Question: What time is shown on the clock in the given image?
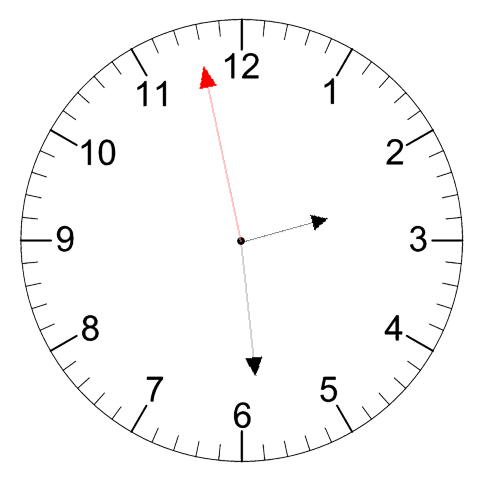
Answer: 02:28:58